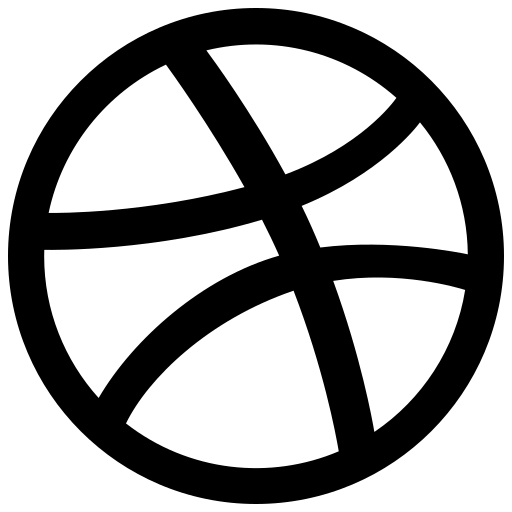
Tags: icon, FontAwesome, fa-icon, brand, dribbble